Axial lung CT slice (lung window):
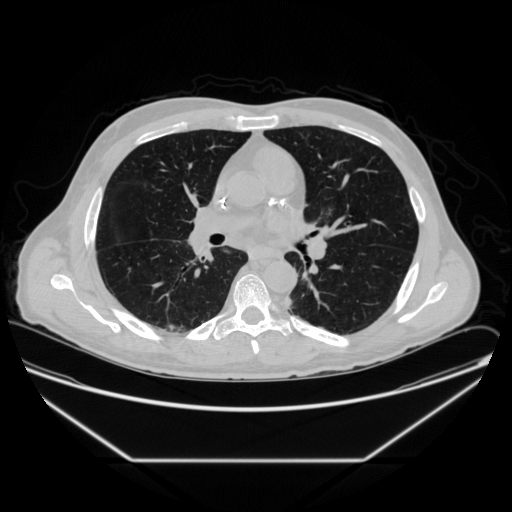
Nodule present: no